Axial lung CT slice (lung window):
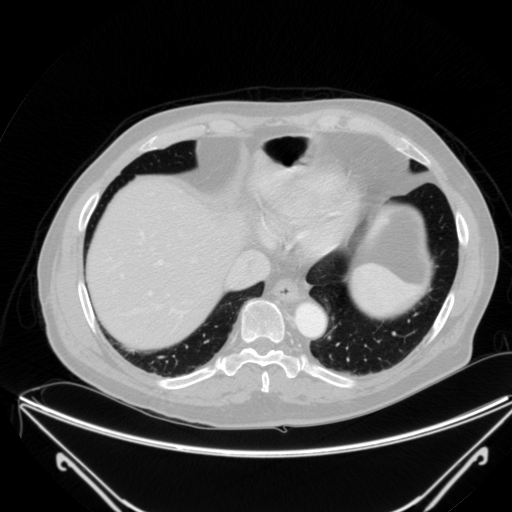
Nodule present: no